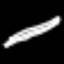
Label: pencil